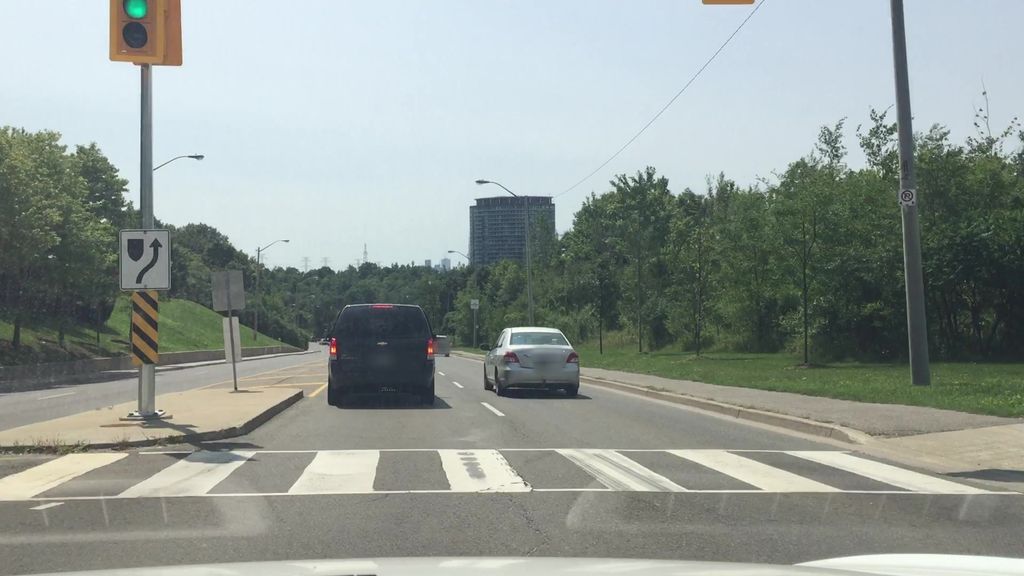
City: toronto